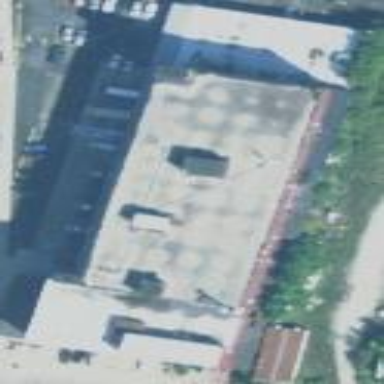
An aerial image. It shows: Warehouse.